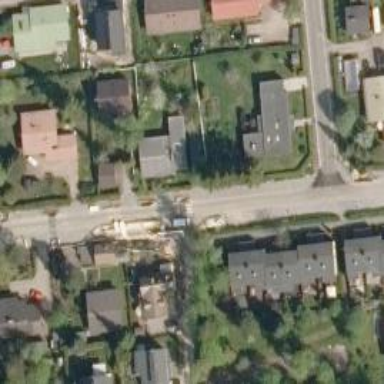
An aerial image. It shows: Asphalt cycleway with crossing.